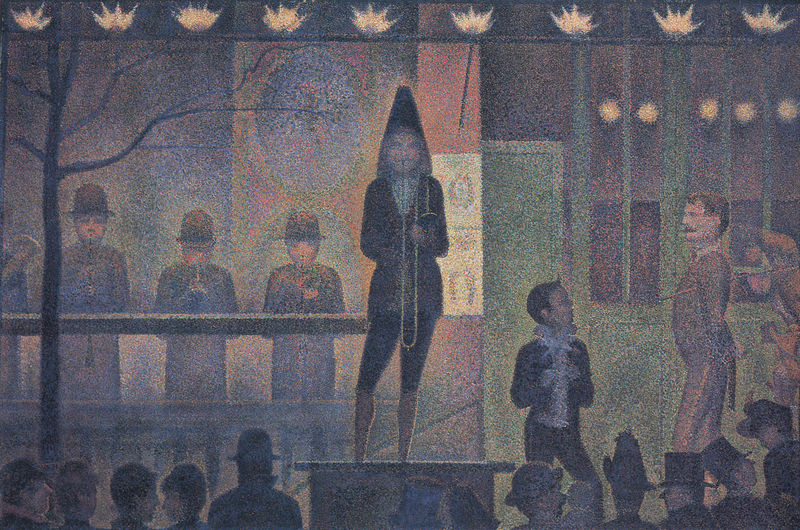
Titel: Parade de Cirque
Künstler: Georges Pierre Seurat
Standort: New York (New York)
Institution: The Metropolitan Museum of Art
Schlagwörter: baum, blau, blätter, dunkel, mann, schatten, frauen, gelb, grün, menschen, äste, abend, braun, fenster, frankreich, frau, hell, hut, hüte, lampen, laternen, licht, lichter, männer, nacht, schwarz, tür, rot, fest, gesellschaft, herren, versammlung, hemd, hose, jacke, mütze, schnurrbart, band, kragen, instrument, ast, aufführung, bühne, instrumente, musik, musiker, orchester, publikum, pointilismus, modern, vorstellung, schnurbart, kerzen, podest, junge, tor, melone, knabe, clown, zirkus, stiefel, festlich, variete, ahorn, seurat, posaune, pointillismus, postimpressionismus, trompete, dirigent, tuba, bläser, darbietung, festgesellschat, maestro